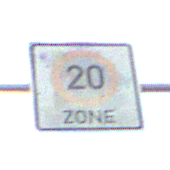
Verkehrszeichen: BeginnZone20
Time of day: SunriseSunset
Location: Outdoor (Nature)
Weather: PartlyCloudy
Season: NotSpecified
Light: Natural